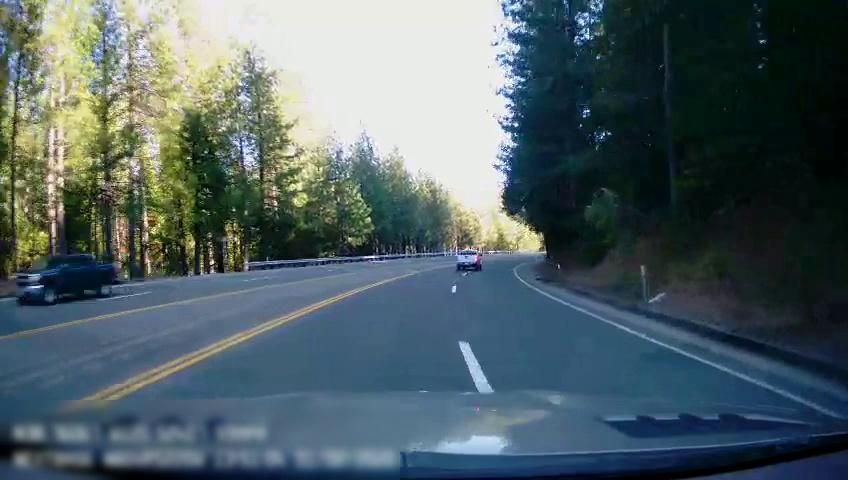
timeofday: Day
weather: Sunny
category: Drivable Space
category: Vehicles | Truck
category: Vehicles | Truck
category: Lanes | Current Lane
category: Lanes | Alternate Lane
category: Lanes | Current Lane
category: Lanes | Alternate Lane
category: Lanes | Opposite Lane
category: Lanes | Opposite Lane
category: Lanes | Opposite Lane